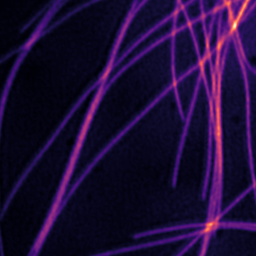
Label: Super-resolution Microtubules image